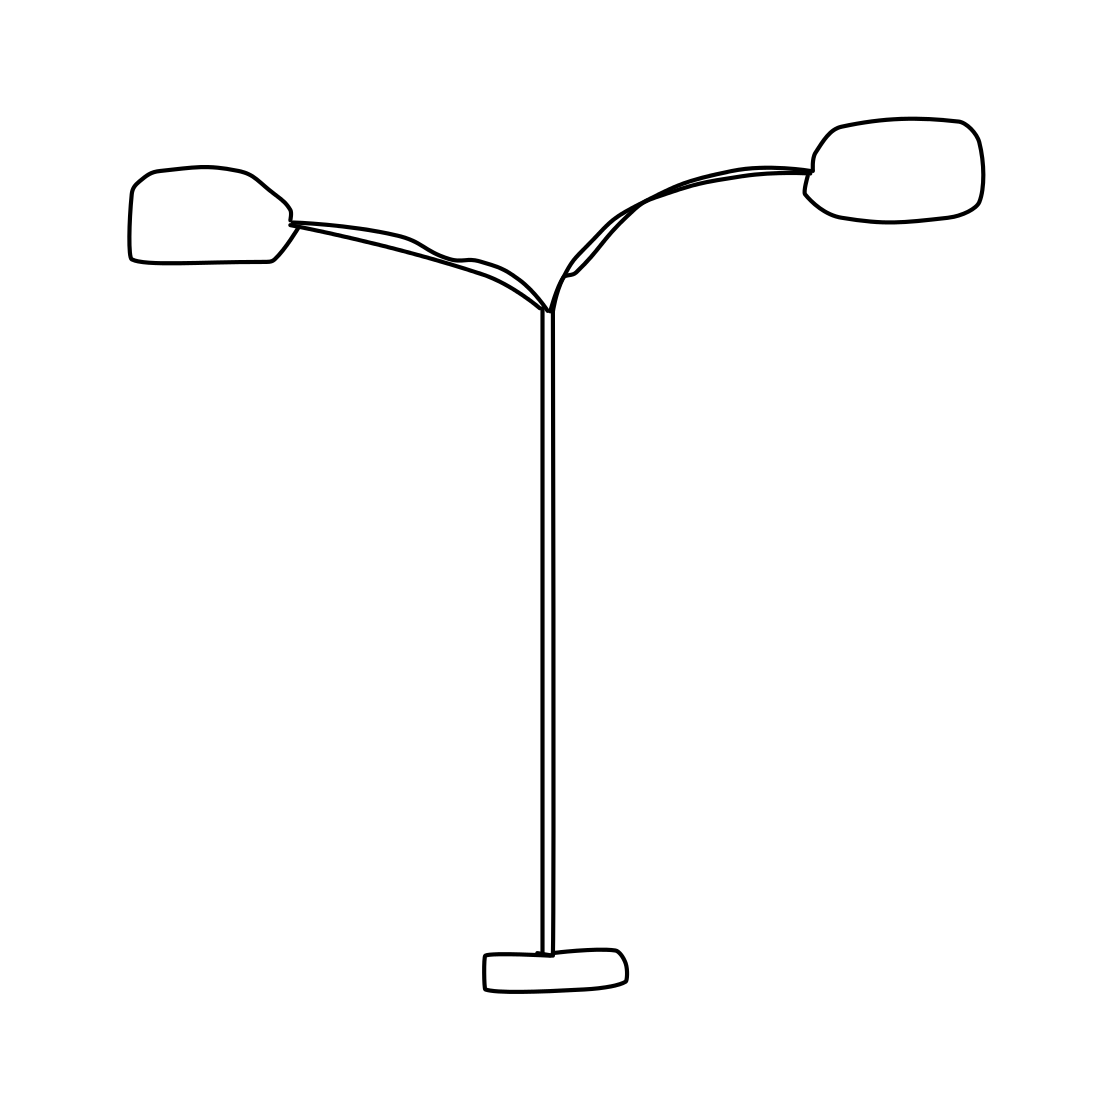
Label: streetlight